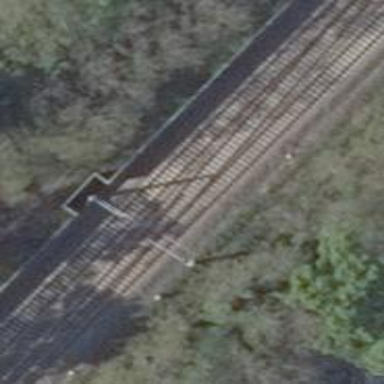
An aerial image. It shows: Railway switch.